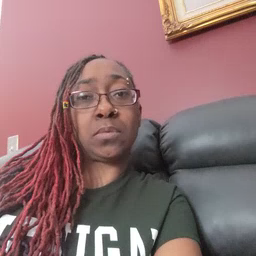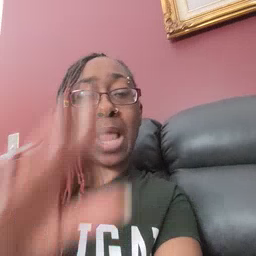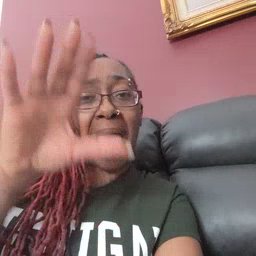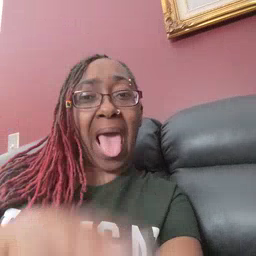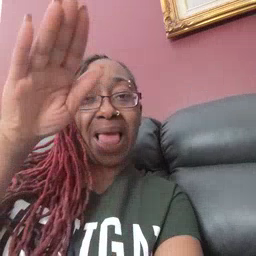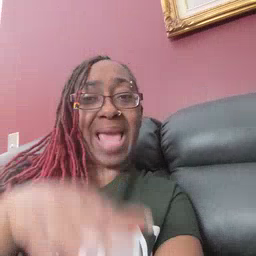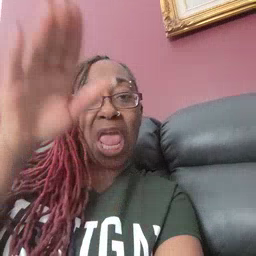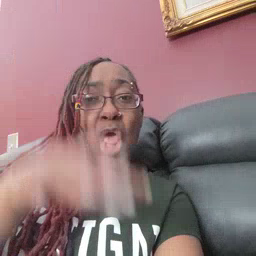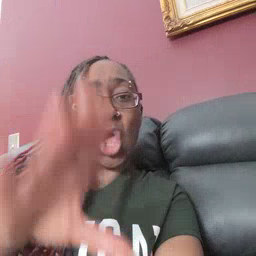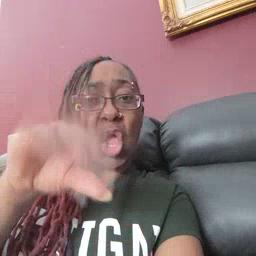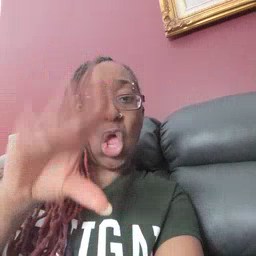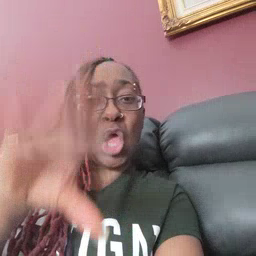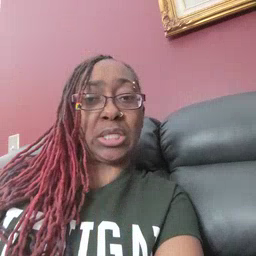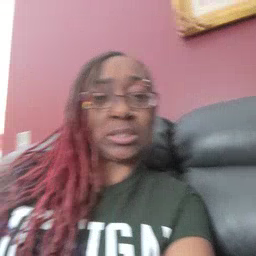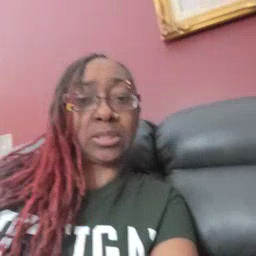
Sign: alligator